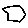
Label: hexagon